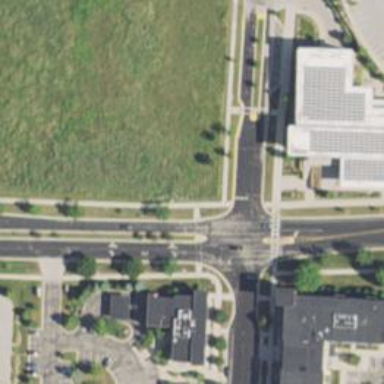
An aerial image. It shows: Stop road.